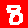
Digit: 8